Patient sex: F
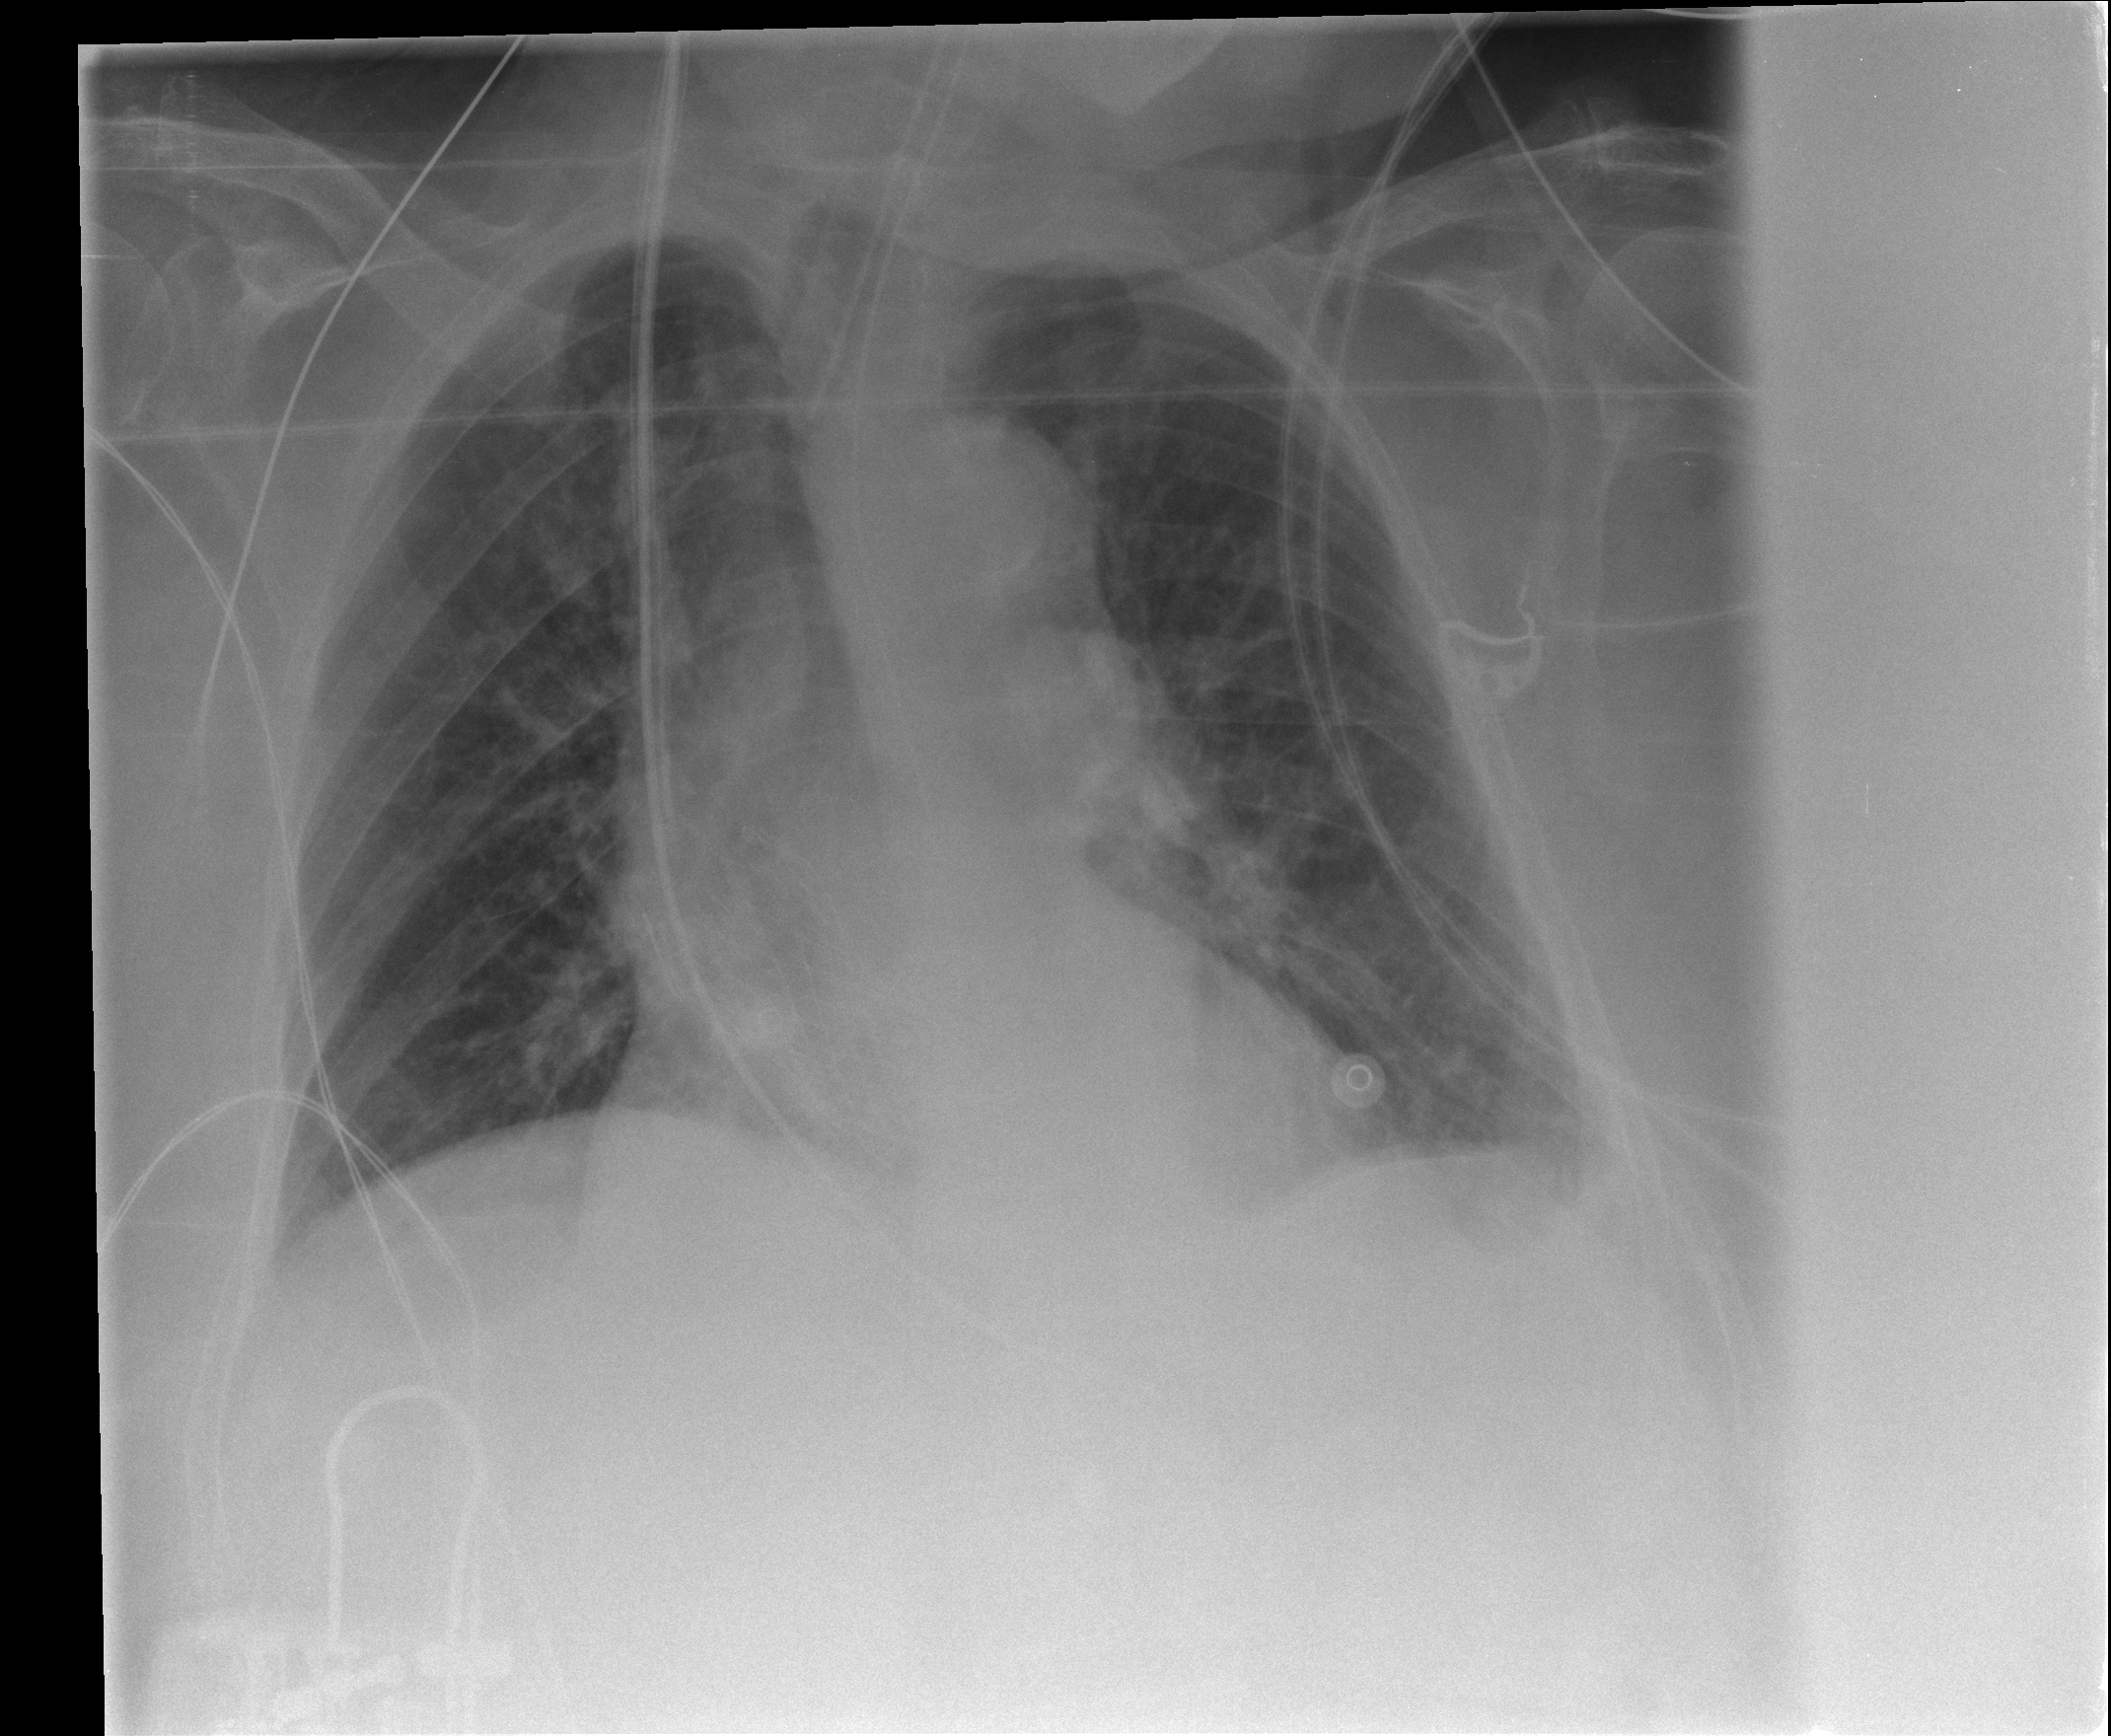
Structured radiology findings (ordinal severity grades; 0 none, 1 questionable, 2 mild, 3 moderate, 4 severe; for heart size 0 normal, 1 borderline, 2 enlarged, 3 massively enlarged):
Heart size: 0
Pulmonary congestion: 0
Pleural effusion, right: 0
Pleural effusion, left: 1
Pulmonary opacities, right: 0
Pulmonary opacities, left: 0
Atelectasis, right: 1
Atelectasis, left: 1